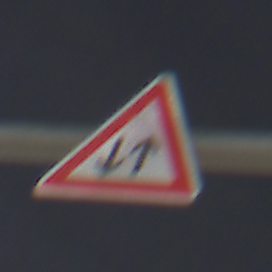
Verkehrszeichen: Gegenverkehr
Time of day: Night
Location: Outdoor (Urban)
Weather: PartlyCloudy
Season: NotSpecified
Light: Artificial